Field crop: maize
Growth stage: 1
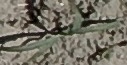
Species: sorghum